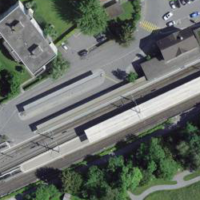
EUNIS habitat code: 54
Species observed at this site:
Corvus corone
Geum rivale
Parus major